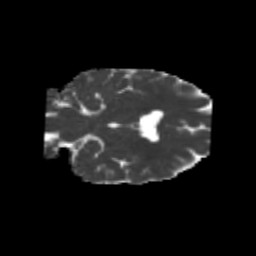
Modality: MD
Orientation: coronal
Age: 33
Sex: female
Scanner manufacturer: siemens
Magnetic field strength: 3 T
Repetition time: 1.8 s
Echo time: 0.07 s